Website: crate-barrel
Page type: account-selection
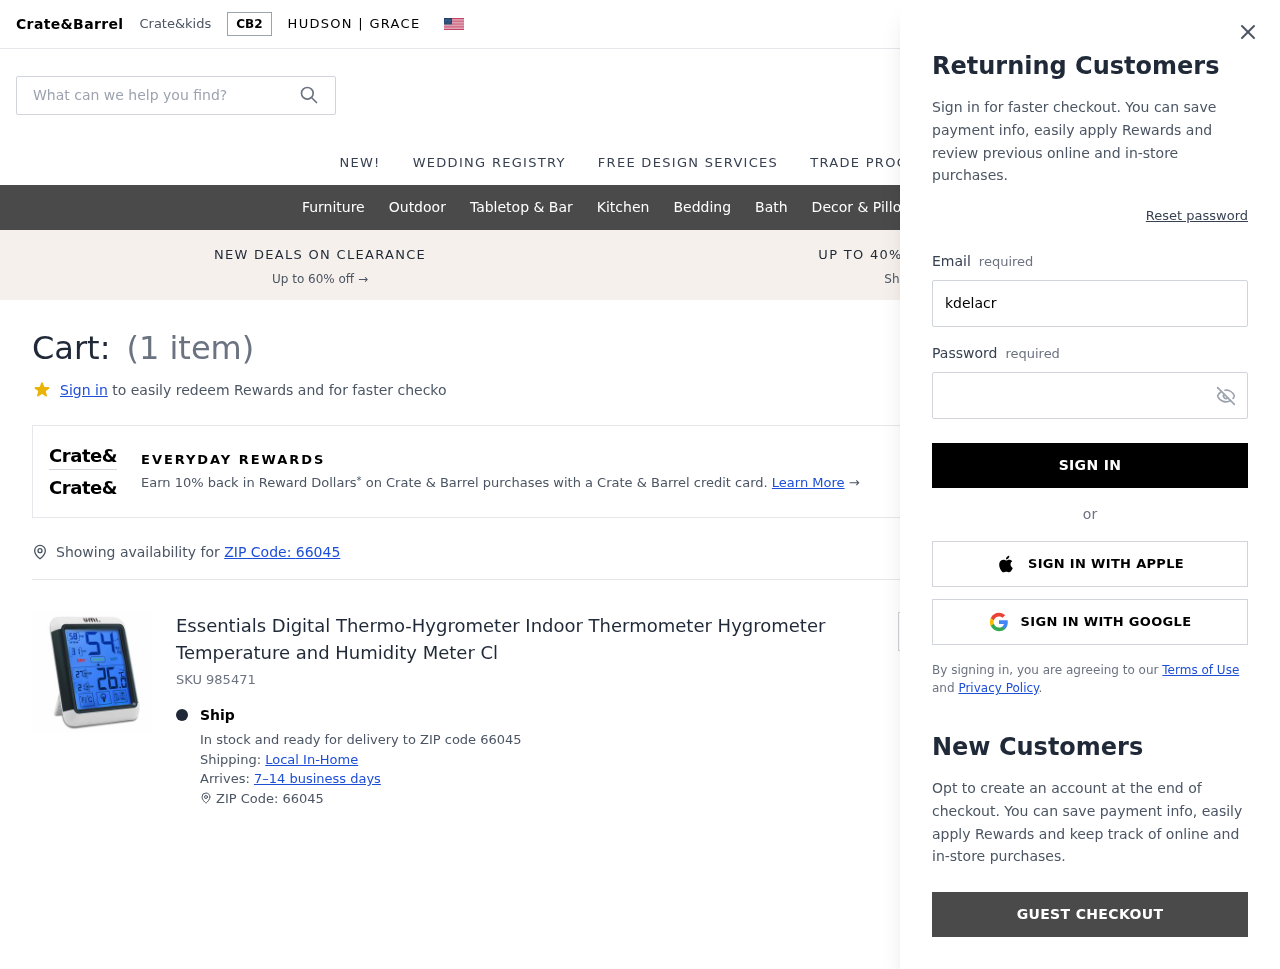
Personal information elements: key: PII_EMAIL
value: kdelacruz@hotmail.com
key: PII_POSTCODE
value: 66045
Product elements: key: PRODUCT1_NAME
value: Essentials Digital Thermo-Hygrometer Indoor Thermometer Hygrometer Temperature and Humidity Meter Cl
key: PRODUCT1_QUANTITY
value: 1
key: PRODUCT1_SKU
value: SKU 985471
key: PRODUCT1_ORIGINAL_PRICE
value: $18.75
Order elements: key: ORDER_NUM_ITEMS
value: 1
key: ORDER_SUBTOTAL
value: $15.00
Search elements: key: HEADER_SEARCH
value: What can we help you find?